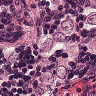
Metastatic tissue present: yes